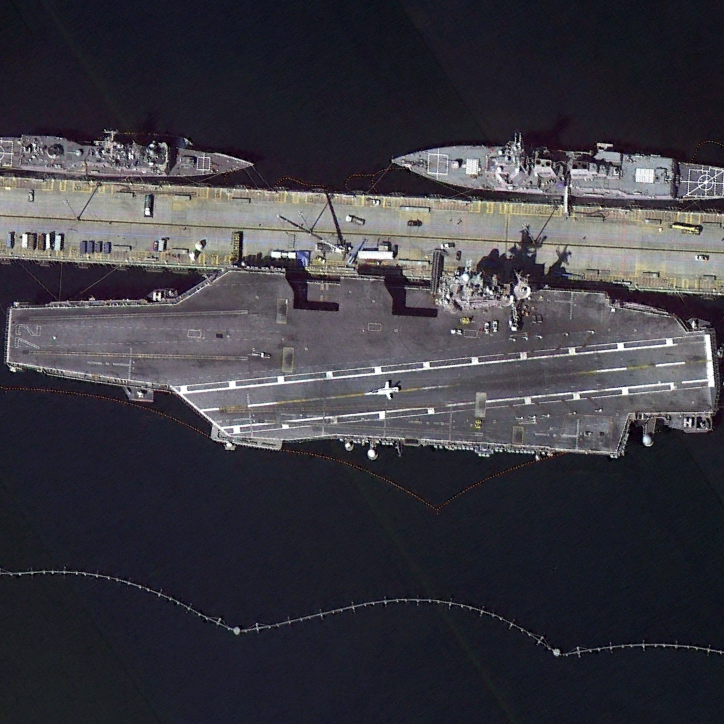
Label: Nimitz-class_aircraft_carrier